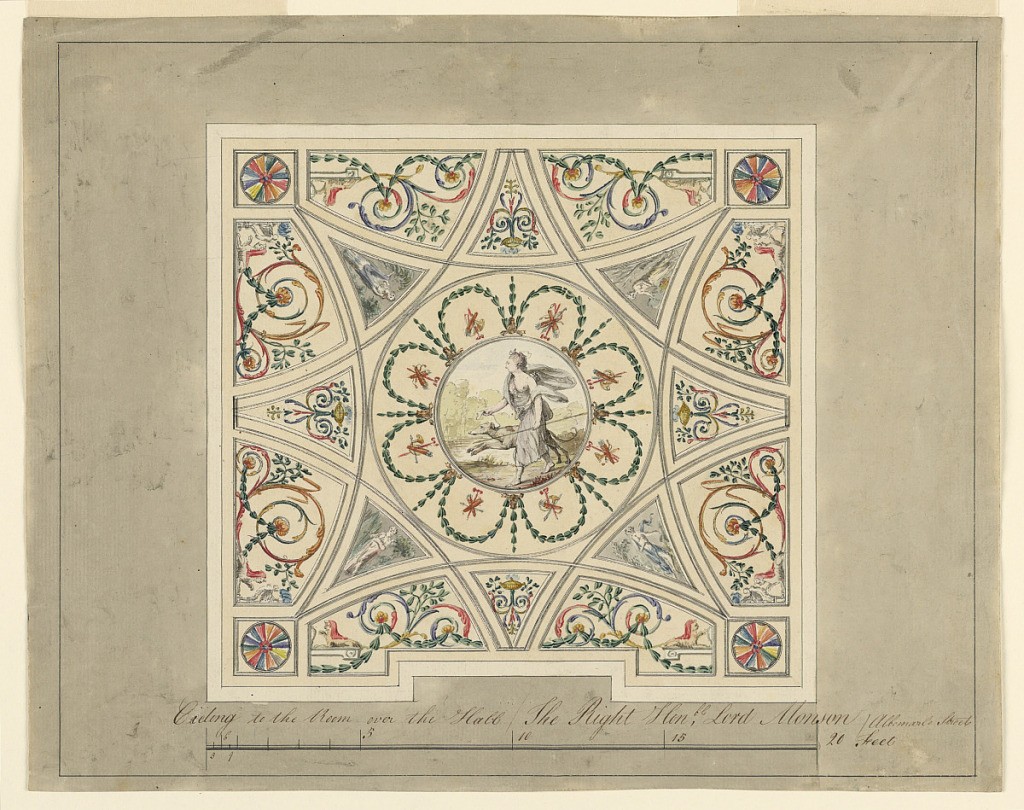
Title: Drawing
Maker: Michel Angelo Pergolesi, Italian, active ca. 1760–1801
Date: Before 1774
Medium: Pen and ink, with water color on white paper.
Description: Horizontal rectangle. In an enframement of rinceaux separated by bisecting arcs is a central medallion showing Diana walking in a landscape with a hunting dog.